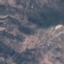
Land use / land cover: HerbaceousVegetation